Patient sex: M
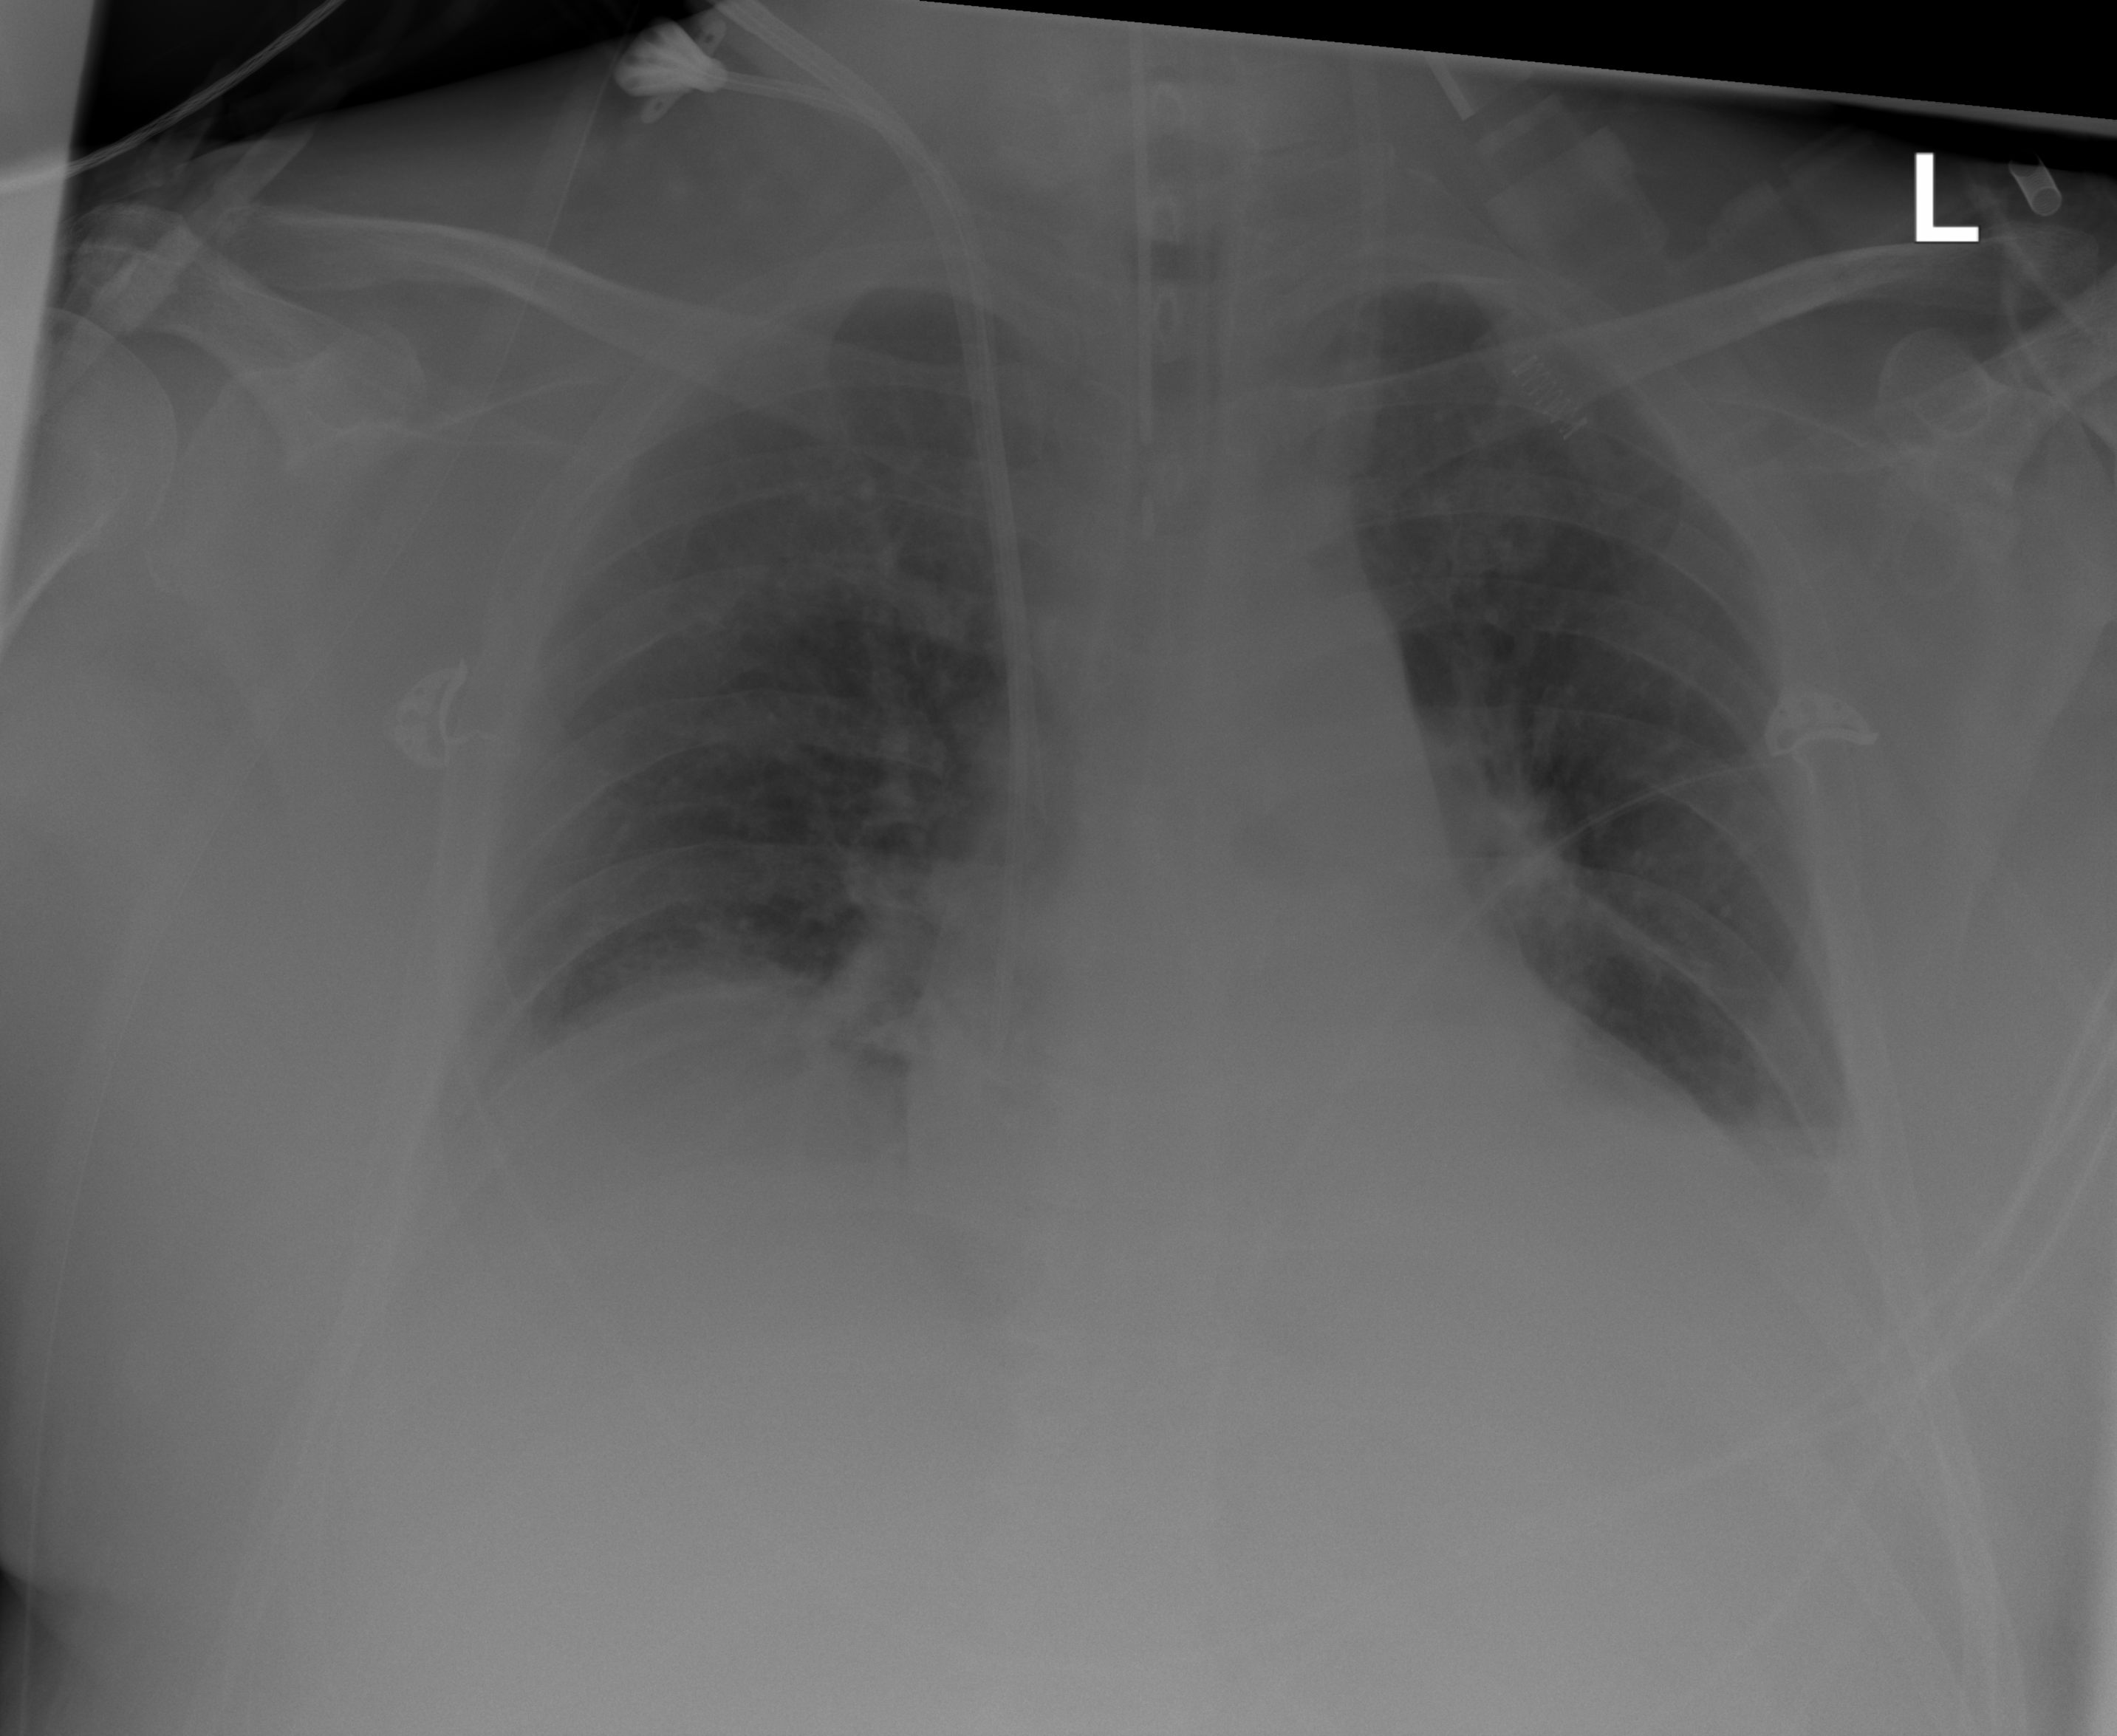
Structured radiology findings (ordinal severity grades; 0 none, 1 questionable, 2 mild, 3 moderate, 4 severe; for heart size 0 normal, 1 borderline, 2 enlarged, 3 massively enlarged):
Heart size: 1
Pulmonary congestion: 1
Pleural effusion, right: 2
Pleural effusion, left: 2
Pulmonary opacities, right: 1
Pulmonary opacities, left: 1
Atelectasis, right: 0
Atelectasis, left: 2